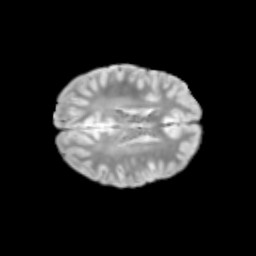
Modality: T2w
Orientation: axial
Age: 11
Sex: male
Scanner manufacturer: siemens
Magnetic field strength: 3 T
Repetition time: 3.8 s
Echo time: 0.07 s